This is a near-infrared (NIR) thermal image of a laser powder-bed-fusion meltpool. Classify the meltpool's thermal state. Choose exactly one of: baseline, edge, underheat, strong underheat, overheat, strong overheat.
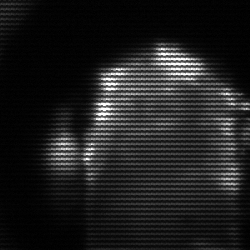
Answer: baseline